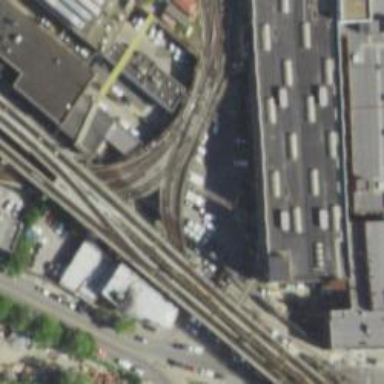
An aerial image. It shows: Railway crossing.